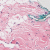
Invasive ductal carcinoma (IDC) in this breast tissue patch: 0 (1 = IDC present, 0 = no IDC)